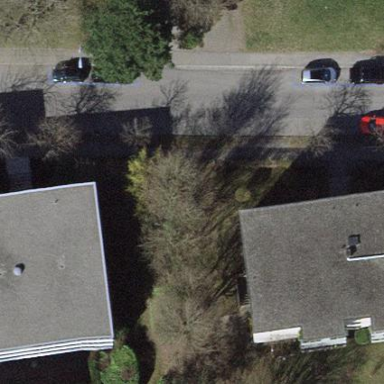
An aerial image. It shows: Flat-roofed apartment building.